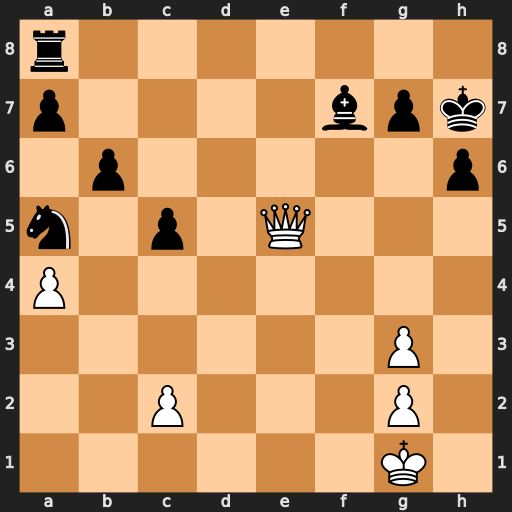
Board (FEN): r7/p4bpk/1p5p/n1p1Q3/P7/6P1/2P3P1/6K1
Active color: w
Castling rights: -
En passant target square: -
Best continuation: Qe4+ g6 Qxa8